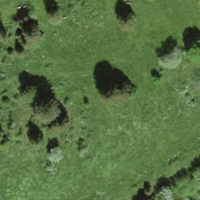
EUNIS habitat code: 24
Species observed at this site:
Prunus spinosa